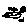
Label: moon